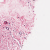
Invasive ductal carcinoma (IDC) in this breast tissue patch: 0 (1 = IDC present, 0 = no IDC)